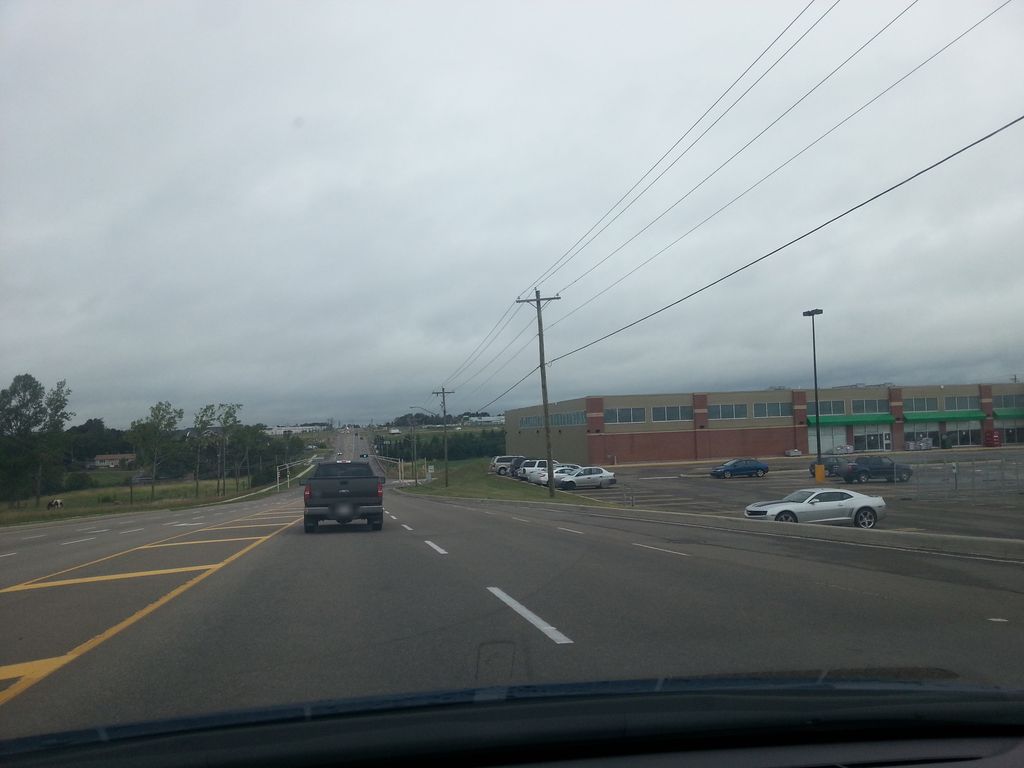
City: charlottetown